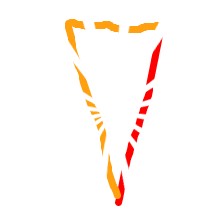
Shape: triangle